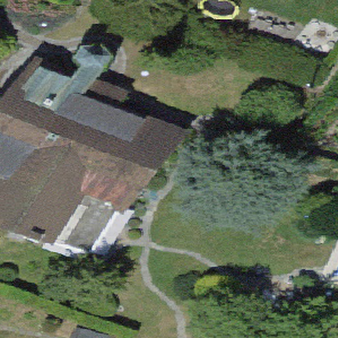
Label: other